Question: I need to detect the biggest object from image with ImageMagick. It can be bigger or smaller, or can be in other location. It's always black, and background always white.

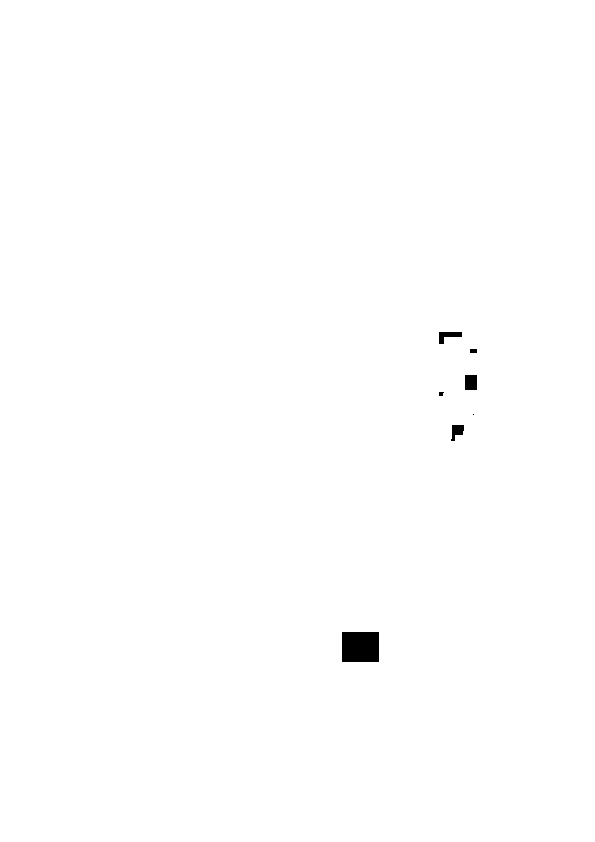
Answer: Like this with Connected Component Analysis
'''
convert objects.png -define connected-components:verbose=true -define connected-components:area-threshold=100 -connected-components 8 -auto-level output.png
Objects (id: bounding-box centroid area mean-color):
0: 595x842+0+0 296.7,420.0 499414 gray(255)
7: 37x30+342+632 360.0,646.5 1110 gray(0)
3: 12x15+465+375 470.5,382.0 180 gray(0)
1: 23x12+439+332 447.9,335.4 150 gray(0)
6: 13x16+451+425 456.6,430.6 136 gray(0)
'''
The first object listed (the first line) is a white object, because the 'mean-color' is gray(255), and is therefore the background, so I ignore that. The second one is the largest (area=1110) and I can draw a red rectangle around it like this
'''
convert objects.png -stroke red -strokewidth 5 -fill none -draw "rectangle 342,632 379,662" out.png
'''

If you want to mask out all objects outside the bounding box of the largest object, you can do that like this:
'''
convert objects.png -alpha on \( +clone -evaluate set 0 -fill white -draw "rectangle 342,632 379,662" -alpha off \) -compose copy-opacity -composite result.png
'''
Basically the part inside the parentheses copies the original image ('+clone'), fills it with black ('-evaluate set 0'), then draws a white box over the bounding box of the biggest shape, then uses that black and white mask to set the opacity of the original image that we started off with. That leaves you with this: